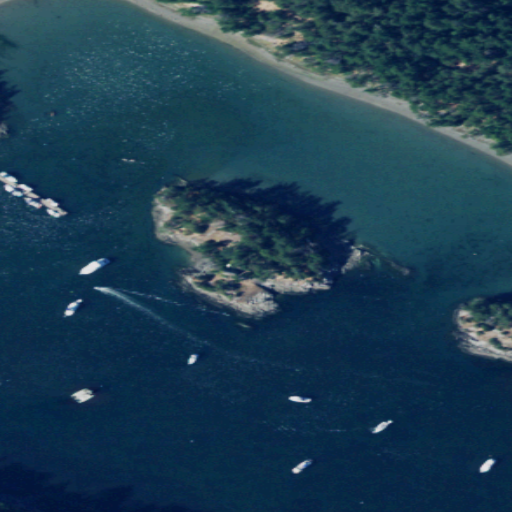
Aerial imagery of island in Washington named Harnden Island containing open water, herbaceous wetlands, and evergreen forest